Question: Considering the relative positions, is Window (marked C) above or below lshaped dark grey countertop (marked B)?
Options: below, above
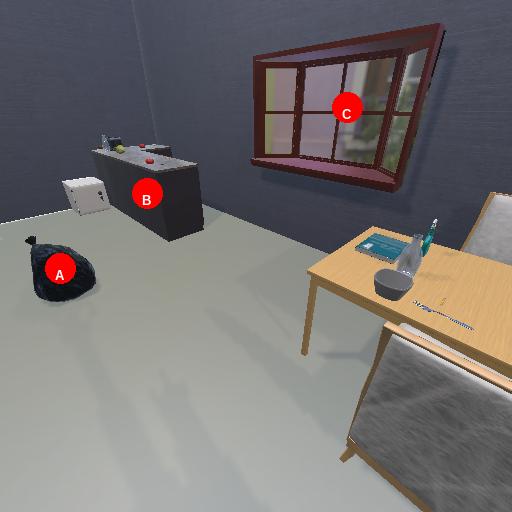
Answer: below